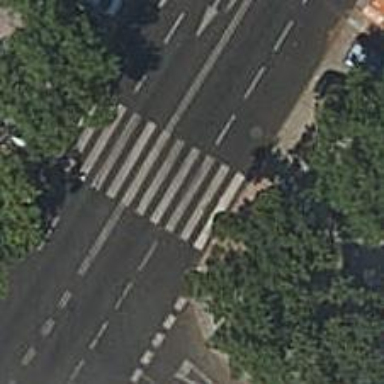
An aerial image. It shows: Uncontrolled zebra crossing on the road.